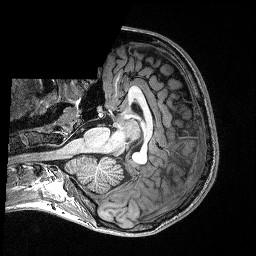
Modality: T1w
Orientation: axial
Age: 24
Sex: male
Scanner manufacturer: siemens
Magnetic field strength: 3 T
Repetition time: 2.4 s
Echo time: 0.03 s